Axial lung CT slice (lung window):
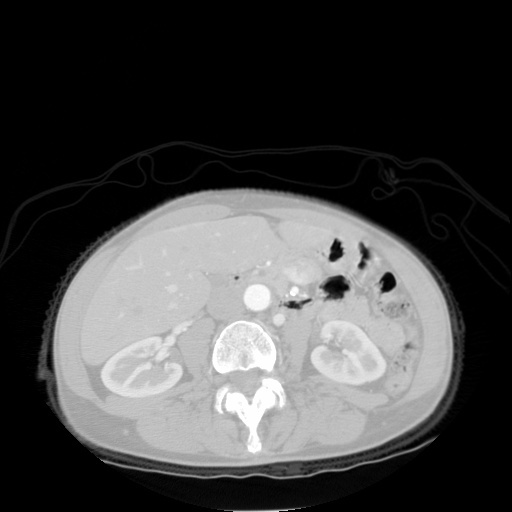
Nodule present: no